Question: My app consists of the screens as shown in the attached image.
I added manually a UITableView object as a subview in the UIViewController, and I implemented the datasource and delegate for the UITableView A. It can display the data and react the touch events correctly.
I need to push one more level down when a row is touched in UITableView A.
However, since I am using a UITableViewController, how can I push the UITableView ?
Due to limitation, it is not allowed to push to another UIViewController from the current UIViewController.
I understand that it is quite complicated and confusing. I just want to switch from UITableView A to UITableView B.
Appreciate it if you can offer me a helping hand. Thank you.

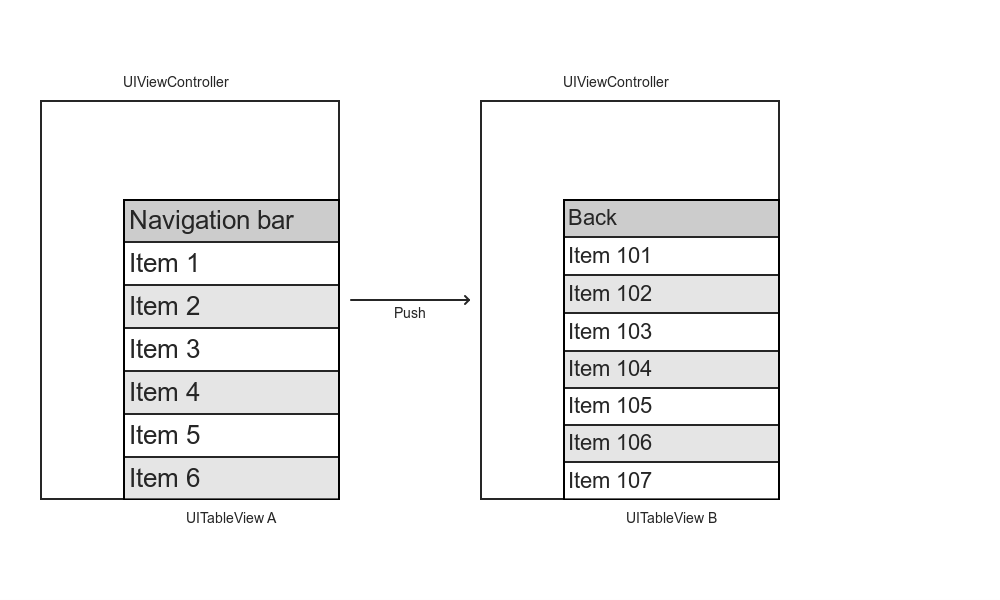
Answer: @Ankit Srivastava: everything is possible
In 'didSelectRowAtIndexPath' create the same instance of the table view and push it from there with the dataSource updated for that specific row. If you need further assistance, let me know. I have done this before.
For example, if your table view controller is named 'RootViewController', your 'didSelectRowAtIndexPath' method should look like this:
'''
- (void)tableView:(UITableView *)tableView didSelectRowAtIndexPath:(NSIndexPath *)indexPath
{
if ([[self.navigationController viewControllers] count] < 3) {
RootViewController *detailViewController = [[RootViewController alloc] initWithStyle:UITableViewStylePlain];
detailViewController.rootArray = [self.rootArray objectAtIndex:indexPath.row];
[self.navigationController pushViewController:detailViewController animated:YES];
[detailViewController release];
}
[self.tableView deselectRowAtIndexPath:indexPath animated:YES];
}
'''
and 'numberOfRowsInSection' :
'''
- (NSInteger)tableView:(UITableView *)tableView numberOfRowsInSection:(NSInteger)section
{
return [rootArray count];
}
'''
'rootArray' is an array containing the information you display in the current table view controller and is created from a master array prior created in the delegate or any other master class with access to your controller. Like this (created in the delegate in my example) :
'''
NSArray *array1 = [NSArray arrayWithObjects:@"1", @"2", @"3", nil];
NSArray *array2 = [NSArray arrayWithObjects:@"4", @"5", nil];
NSArray *array3 = [NSArray arrayWithObjects:@"6", @"7", nil];
NSArray *array4 = [NSArray arrayWithObjects:@"8", @"9", nil];
NSArray *array5 = [NSArray arrayWithObjects:@"10", @"11", @"12", nil];
NSArray *array6 = [NSArray arrayWithObjects:@"14", @"15", @"13", nil];
NSArray *array7 = [NSArray arrayWithObjects:@"16", @"17", nil];
NSArray *array8 = [NSArray arrayWithObjects:@"19", @"18", nil];
NSArray *array9 = [NSArray arrayWithObjects:@"20", @"21", @"22", nil];
NSMutableArray *mutable1 = [NSMutableArray arrayWithObjects:array1, array2, array3, nil];
NSMutableArray *mutable2 = [NSMutableArray arrayWithObjects:array4, array5, array6, nil];
NSMutableArray *mutable3 = [NSMutableArray arrayWithObjects:array7, array8, array9, nil];
self.initialArray = [NSMutableArray arrayWithObjects:mutable1, mutable2, mutable3, nil];
'''
And the 'viewDidLoad' for the current tableViewController, so you have an array for the first load:
'''
- (void)viewDidLoad
{
[super viewDidLoad];
YourAppDelegate *appDelegate = (YourAppDelegate *)[[UIApplication sharedApplication] delegate];
if ([[self.navigationController viewControllers] count] == 1) {
self.rootArray = appDelegate.initialArray;
}
}
'''